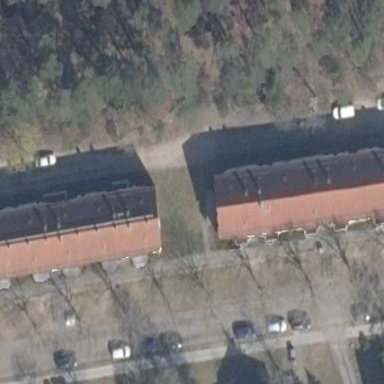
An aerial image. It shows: Residential building with red gabled roof.